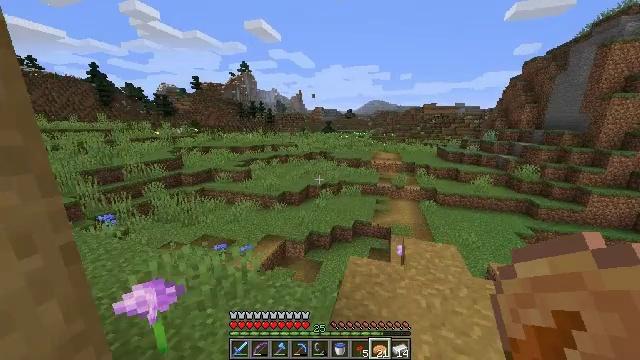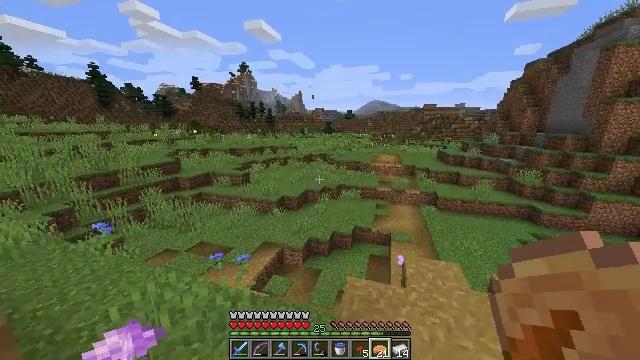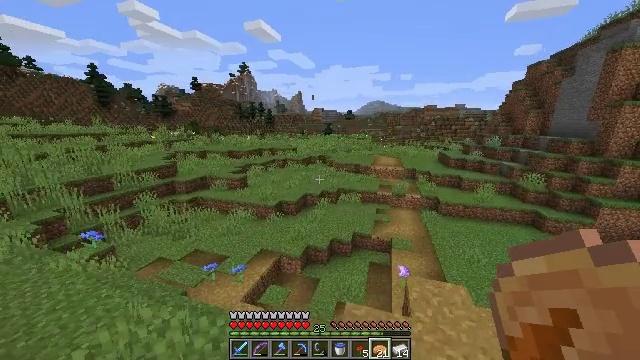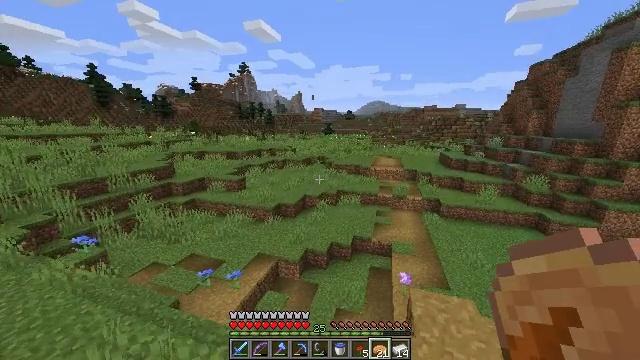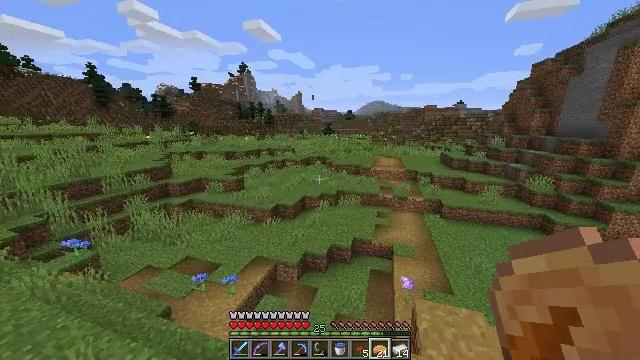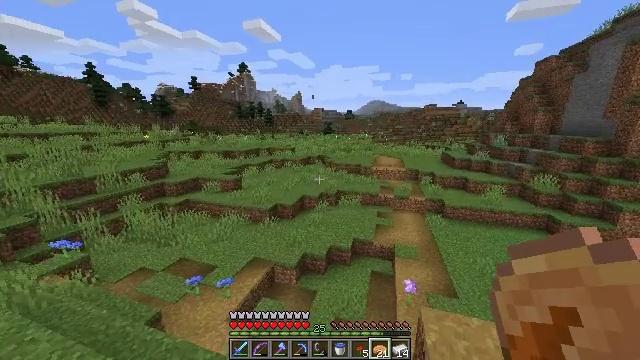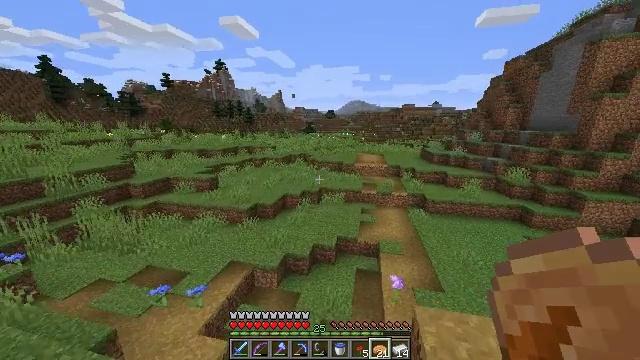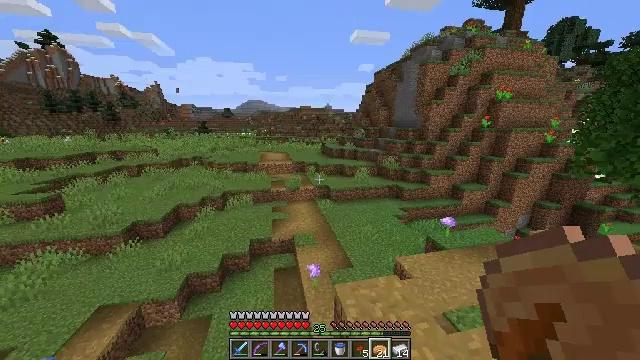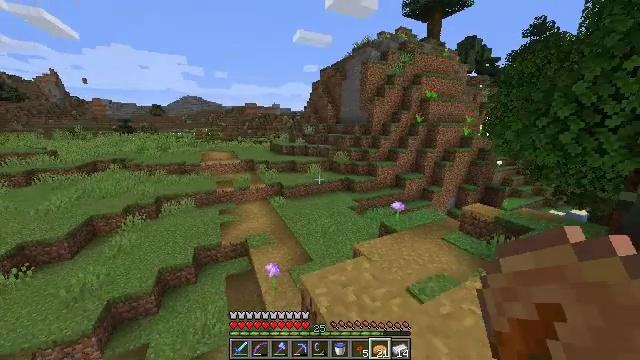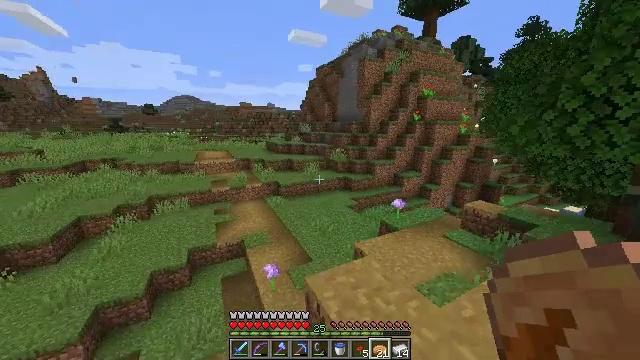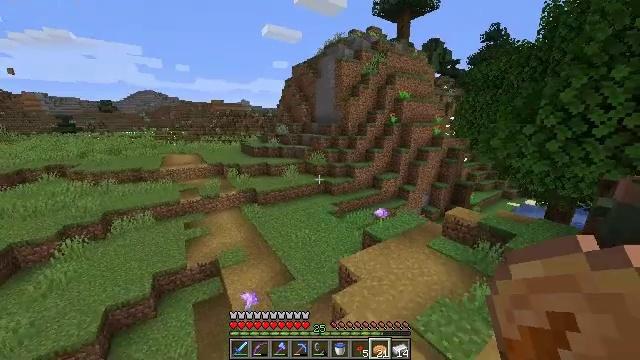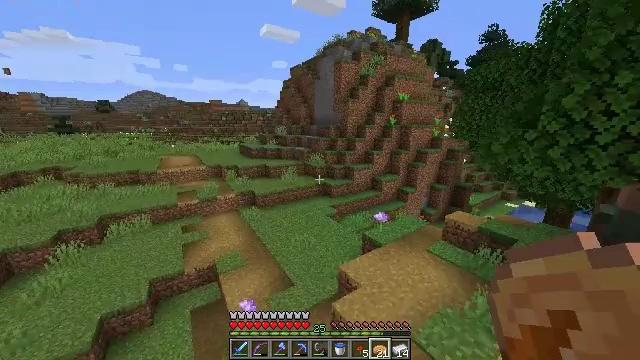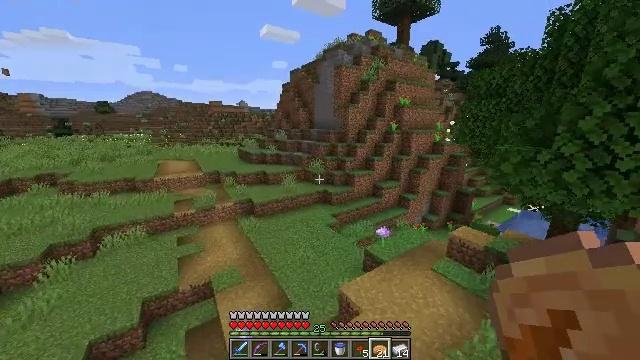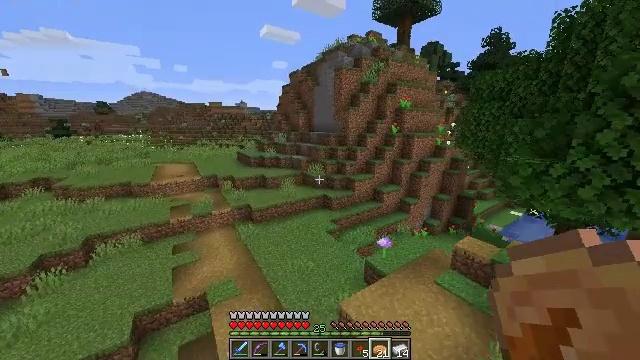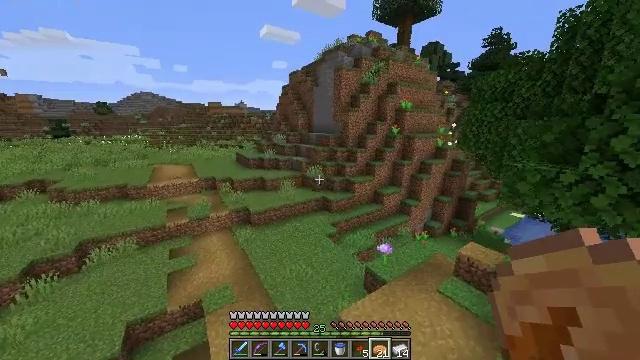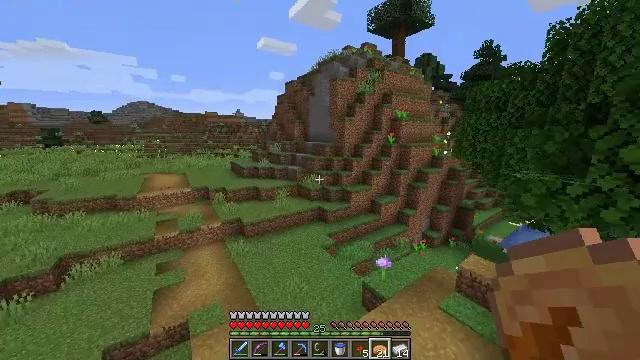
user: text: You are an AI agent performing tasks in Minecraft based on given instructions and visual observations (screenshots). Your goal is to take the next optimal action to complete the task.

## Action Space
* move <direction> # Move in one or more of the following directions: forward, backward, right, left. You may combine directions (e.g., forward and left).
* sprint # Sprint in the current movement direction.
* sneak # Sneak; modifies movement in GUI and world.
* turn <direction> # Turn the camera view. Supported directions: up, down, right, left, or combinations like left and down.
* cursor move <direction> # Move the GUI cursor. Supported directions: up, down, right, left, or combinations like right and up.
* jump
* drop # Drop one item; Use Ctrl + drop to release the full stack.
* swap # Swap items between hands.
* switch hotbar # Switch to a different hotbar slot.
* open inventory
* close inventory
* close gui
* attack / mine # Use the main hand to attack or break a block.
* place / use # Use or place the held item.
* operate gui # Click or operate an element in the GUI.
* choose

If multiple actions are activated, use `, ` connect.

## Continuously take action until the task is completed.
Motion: motion action
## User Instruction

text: Pick up the oxeye daisy.
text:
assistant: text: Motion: move forward, sprint, jump
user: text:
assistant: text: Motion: move forward, sprint, jump
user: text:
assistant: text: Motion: move forward, sprint, jump
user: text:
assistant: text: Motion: move forward, sprint, jump
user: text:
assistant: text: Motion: move forward, sprint, jump
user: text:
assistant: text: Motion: move forward, sprint, turn right, jump
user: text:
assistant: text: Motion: move forward, sprint, turn right, jump
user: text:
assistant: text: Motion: move forward, sprint, turn right, jump
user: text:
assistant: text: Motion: move forward, sprint, turn right, jump
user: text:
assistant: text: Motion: move forward and move right, sprint, turn right, jump
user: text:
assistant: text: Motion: move forward and move right, sprint, jump
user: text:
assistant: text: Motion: move forward and move right, sprint, jump
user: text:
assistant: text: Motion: move forward and move right, sprint, jump
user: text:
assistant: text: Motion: move forward and move right, sprint, jump
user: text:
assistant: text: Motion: move forward and move right, sprint, turn up, jump
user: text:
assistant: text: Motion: move forward and move right, sprint, jump
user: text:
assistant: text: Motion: move forward and move right, sprint, jump
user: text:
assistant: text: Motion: move forward and move right, sprint, jump
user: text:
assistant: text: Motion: move forward and move right, sprint, turn right and up, jump
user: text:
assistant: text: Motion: move forward and move right, sprint, turn right and up, jump
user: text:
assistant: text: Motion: move forward and move right, sprint, turn right, jump
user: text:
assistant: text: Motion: move forward, sprint, turn right, jump
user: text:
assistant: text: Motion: move forward, sprint, turn right, jump
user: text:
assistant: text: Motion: move forward, sprint, jump
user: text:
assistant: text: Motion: move forward, sprint, jump
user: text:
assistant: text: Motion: move forward and move left, sprint, turn right, jump
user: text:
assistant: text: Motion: move forward and move left, sprint, turn right, jump
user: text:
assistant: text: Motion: move forward and move left, sprint, turn right, jump
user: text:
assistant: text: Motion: move forward and move left, sprint, turn right, jump
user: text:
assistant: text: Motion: move forward and move left, sprint, jump